Question: I'm new to OpenCV. I know that many ways exist for detecting contours of polygons. But, how do I detect polygon contours that I drew using opencv?
Here is my code:
'''
Mat src = imread("C:/Users/Nickolay/Desktop/1.jpg");
resize(src, src, Size(400, 400), 0, 0, INTER_CUBIC);
if (src.empty())
{
cout << "Cannot load image!" << endl;
return -1;
}
//================================
Mat gray;
cvtColor(src, gray, CV_BGR2GRAY);
Mat bw;
Canny(gray, bw, 800, 850, 5, true);
imshow("canny", bw);
vector<vector<Point>> countours;
findContours(bw.clone(), countours, CV_RETR_CCOMP, CV_CHAIN_APPROX_SIMPLE);
vector<Point> approx;
Mat dst = src.clone();
for(int i = 0; i < countours.size(); i++)
{
approxPolyDP(Mat(countours[i]), approx, arcLength(Mat(countours[i]), true) * 0.01, true);
if (approx.size() >= 4 && (approx.size() <= 6))
{
int vtc = approx.size();
vector<double> cos;
for(int j = 2; j < vtc + 1; j++)
cos.push_back(Angle(approx[j%vtc], approx[j-2], approx[j-1]));
sort(cos.begin(), cos.end());
double mincos = cos.front();
double maxcos = cos.back();
if (vtc == 4)// && mincos >= -0.5 && maxcos <= 0.5)
{
Rect r = boundingRect(countours[i]);
double ratio = abs(1 - (double)r.width / r.height);
line(dst, approx.at(0), approx.at(1), cvScalar(0,0,255),4);
line(dst, approx.at(1), approx.at(2), cvScalar(0,0,255),4);
line(dst, approx.at(2), approx.at(3), cvScalar(0,0,255),4);
line(dst, approx.at(3), approx.at(0), cvScalar(0,0,255),4);
SetLabel(dst, "RECT", countours[i]);
}
}
}
//================================
imshow("source", src);
imshow("detected lines", dst);
waitKey(0);
return 0;'
'''

As you can see from the picture, 3 rectangles are detected. However, I want to detect all 5 rectangles. How do I achieve that?
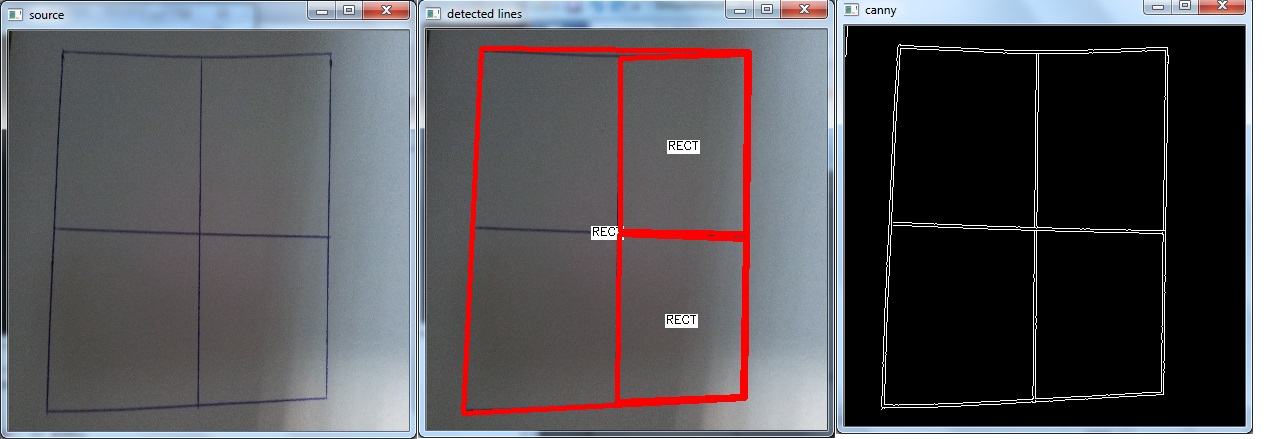
Answer: The problem may be you are directly passing edge image for find contour, which may contain many unconnected edges.
So before find contour apply <URL>.
like,
'''
Size kernalSize (5,5);
Mat element = getStructuringElement (MORPH_RECT, kernalSize, Point(1,1) );
morphologyEx( bw, bw, MORPH_CLOSE, element );
'''
See the result.